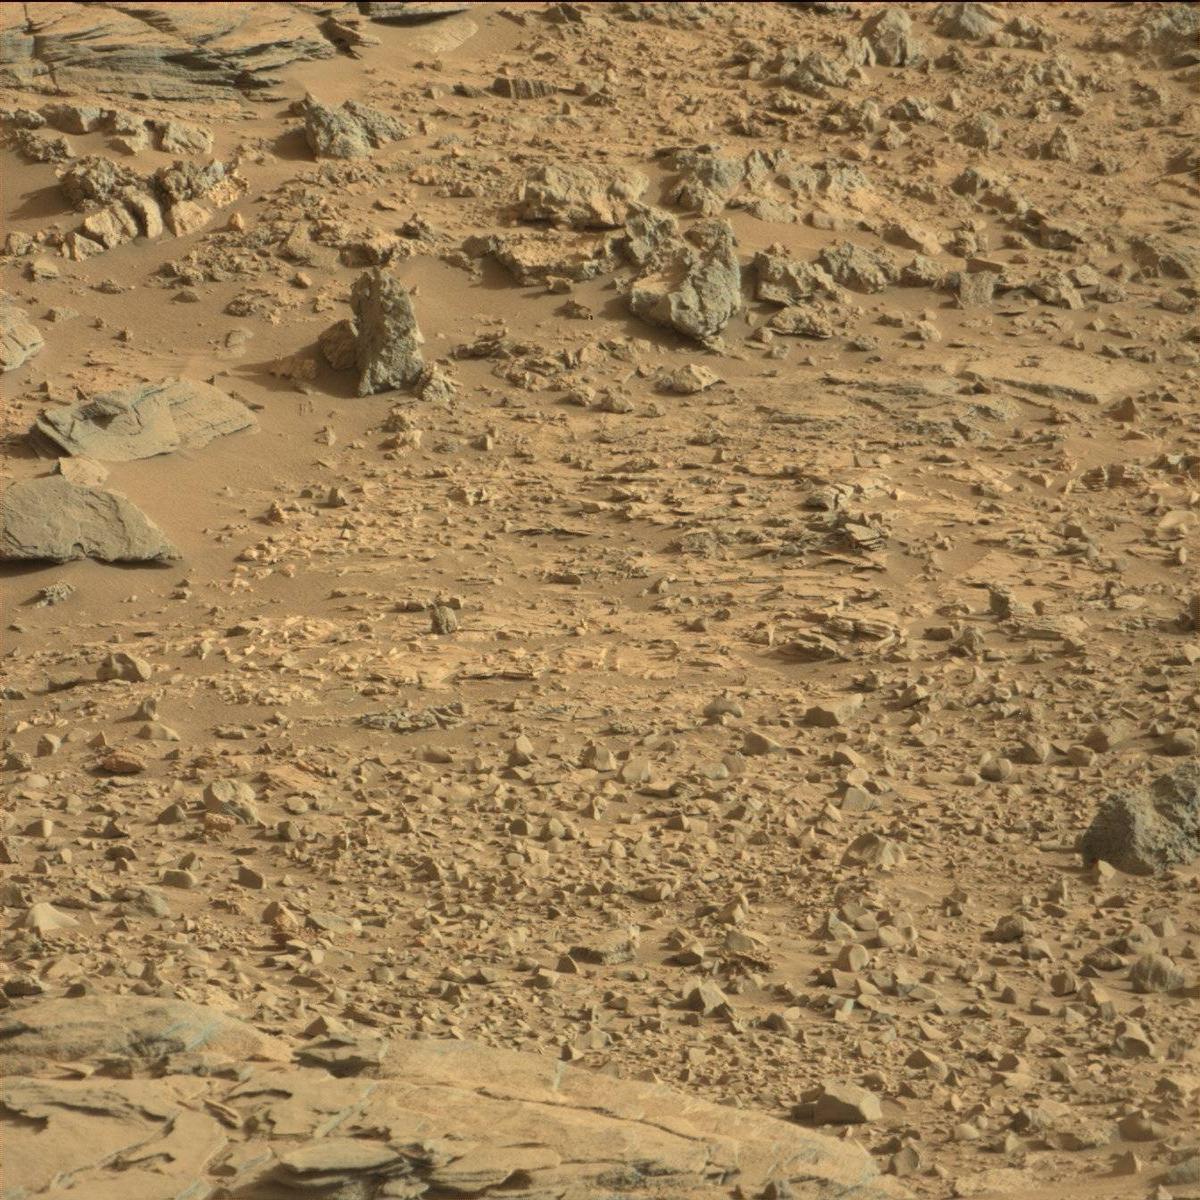
Terrain classes present: Bedrock, Sand / Soil